Question: How I can add difference between two points?
For example for 'monday' Jane has 1, John has 3 points so John should have info like "(-70%)", in Wednesday John has 3, Jane has 4 so it should be "(+125%)"
Info should be at line which is nearest right side.

<URL>
'''
$(function () {
$('#container').highcharts({
chart: {
type: 'area',
inverted: true
},
title: {
text: 'Average fruit consumption during one week'
},
subtitle: {
style: {
position: 'absolute',
right: '0px',
bottom: '10px'
}
},
legend: {
layout: 'vertical',
align: 'right',
verticalAlign: 'top',
x: -150,
y: 100,
floating: true,
borderWidth: 1,
backgroundColor: '#FFFFFF'
},
xAxis: {
categories: [
'Monday',
'Tuesday',
'Wednesday',
'Thursday',
'Friday',
'Saturday',
'Sunday'
]
},
yAxis: {
title: {
text: 'Number of units'
},
labels: {
formatter: function() {
return this.value;
}
},
min: 0
},
plotOptions: {
area: {
fillOpacity: 0.5
}
},
series: [{
name: 'John',
data: [3, 4, 3, 5, 4, 10, 12]
}, {
name: 'Jane',
data: [1, 3, 4, 3, 3, 5, 4]
}]
});
});
'''
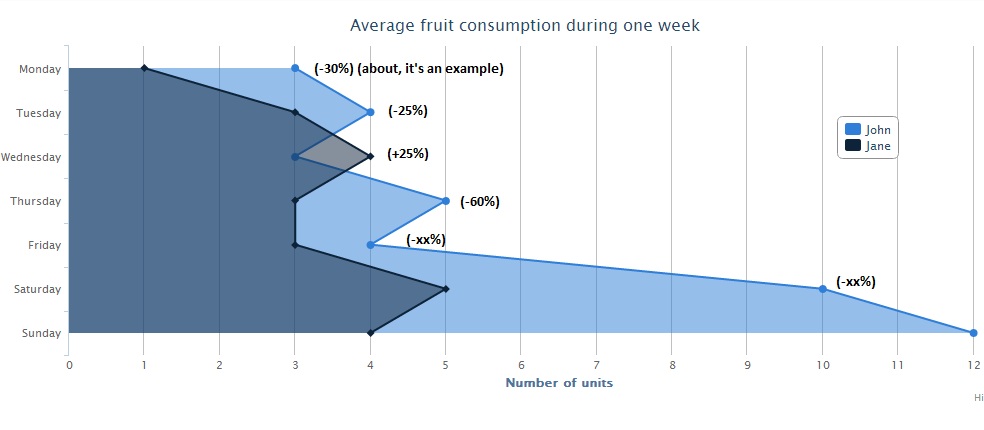
Answer: I don't understand calculation:
- Jane = 1,
- John = 3, so label = (-70%)
However, this is way to get dataLabel for Jane and John:
'''
formatter: function(){
var secondY = this.series.chart.series[1].yData[this.point.x],
firstY = this.y;
return this.y;
}
'''
jsFiddle: <URL>